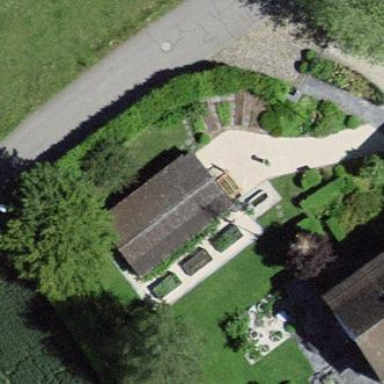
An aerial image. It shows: Shed.